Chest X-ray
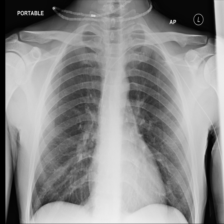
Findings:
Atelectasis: negative
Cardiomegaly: negative
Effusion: negative
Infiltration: negative
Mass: negative
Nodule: negative
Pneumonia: negative
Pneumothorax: negative
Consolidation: negative
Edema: negative
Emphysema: negative
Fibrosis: negative
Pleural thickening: negative
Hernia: negative